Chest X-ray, PA view. Patient: 34 years old, sex F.
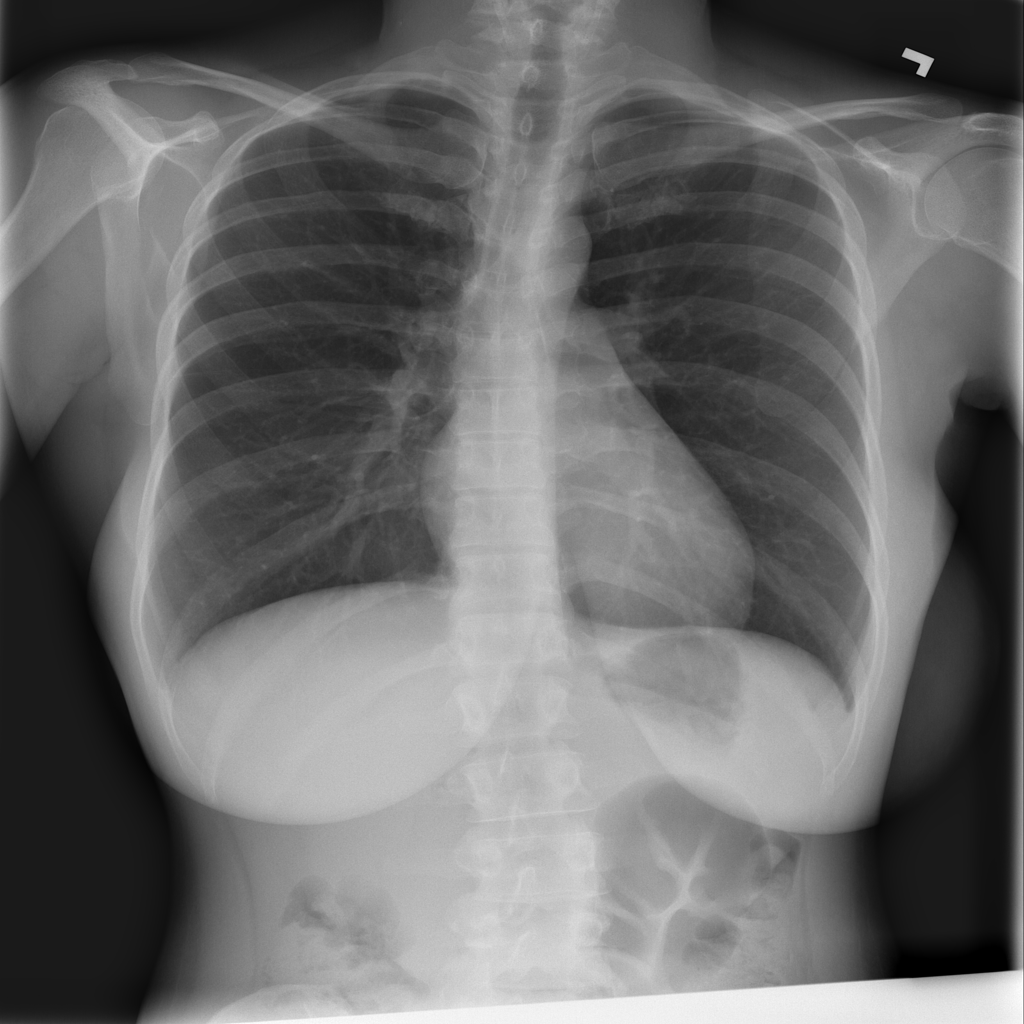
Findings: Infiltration